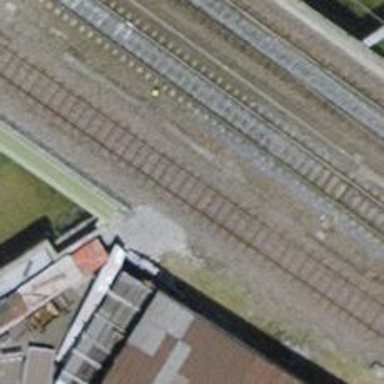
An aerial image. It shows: Railway bridge with electrified contact lines. It is siding with one track.